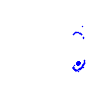
Particle: electron